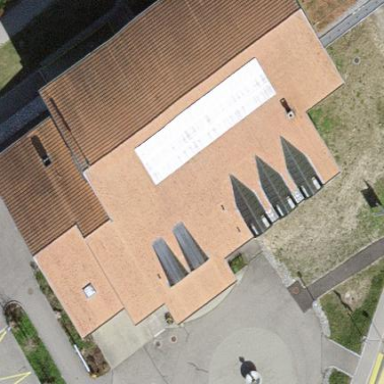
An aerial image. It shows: Community centre building.